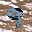
Label: 9